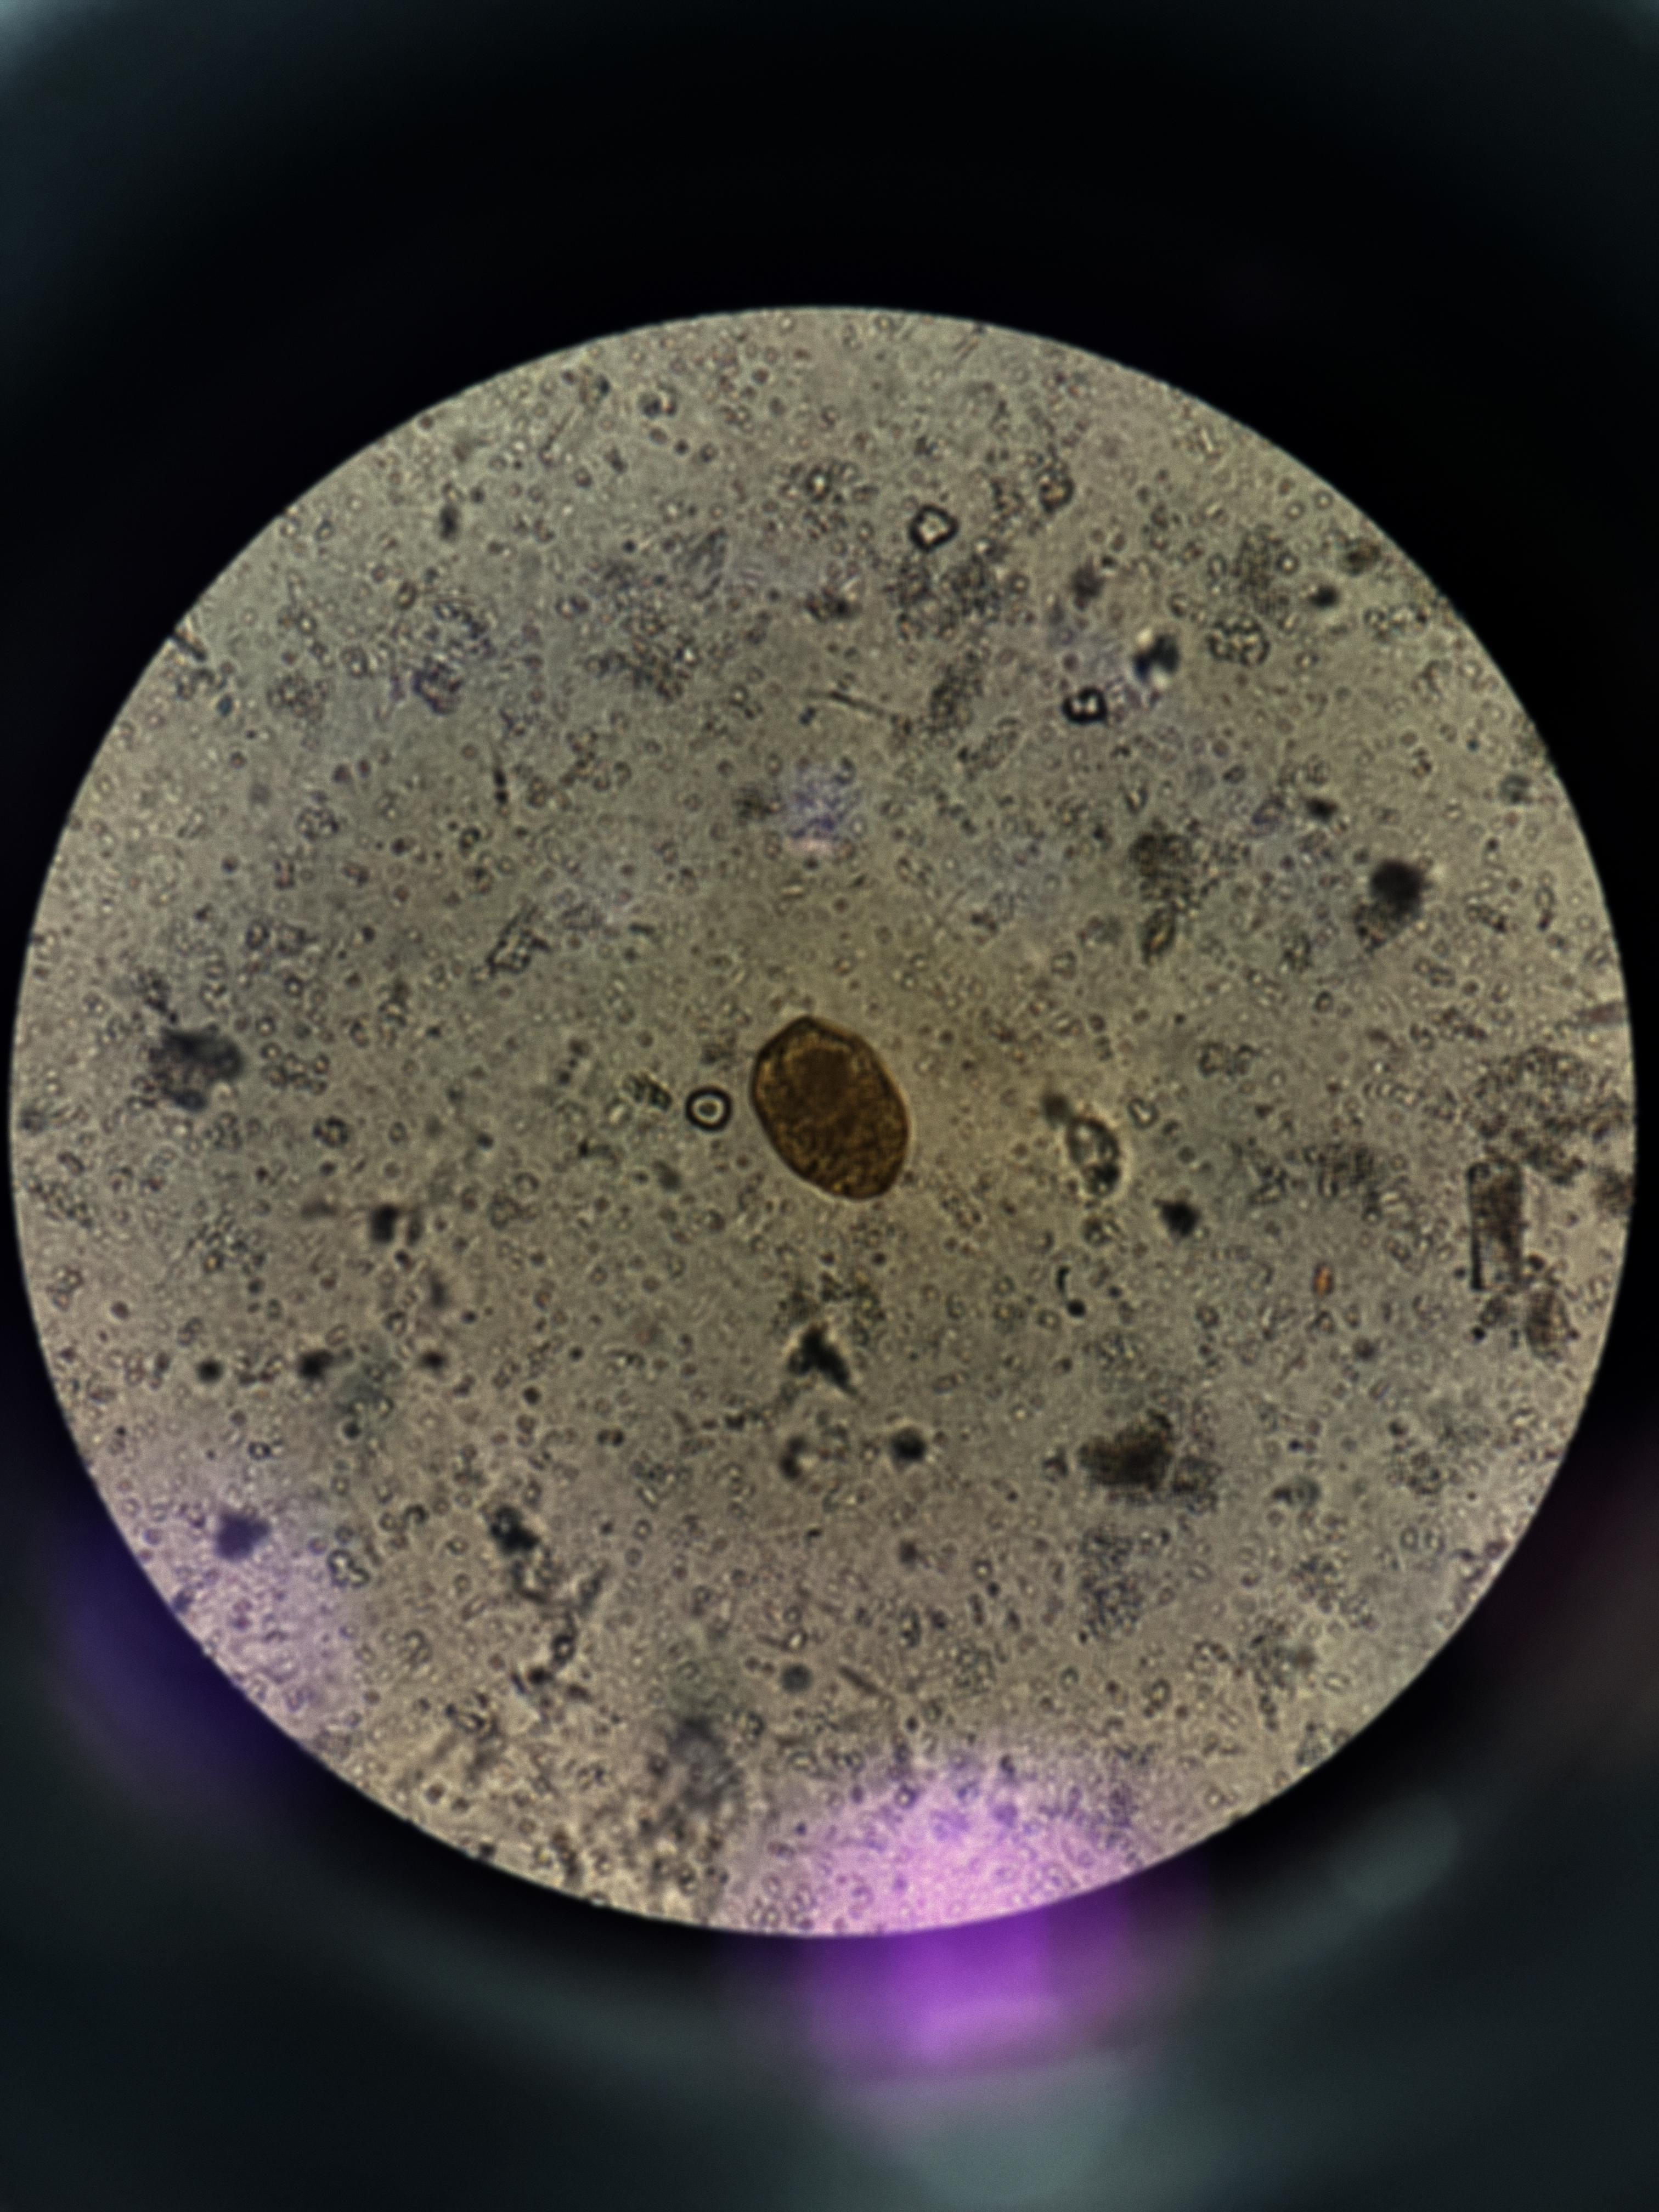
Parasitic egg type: Paragonimus spp